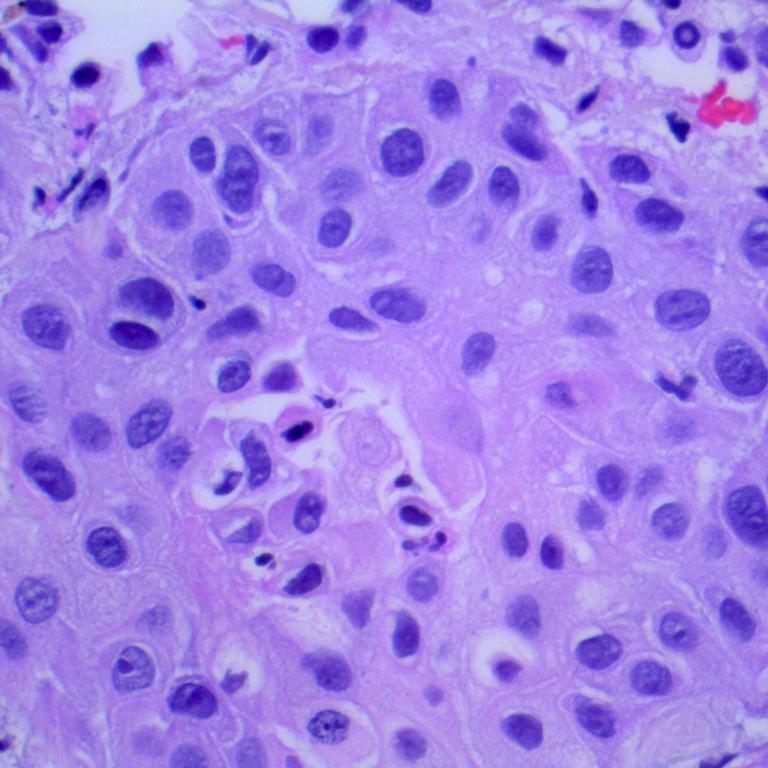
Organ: lung
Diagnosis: squamous carcinomas